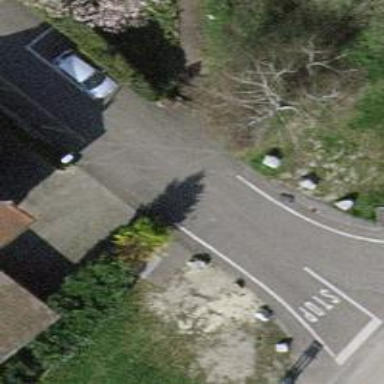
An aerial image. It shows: Unmarked road crossing.